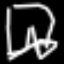
Label: pants